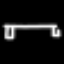
Label: bed